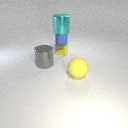
small blue metal cube below large cyan metal cylinder